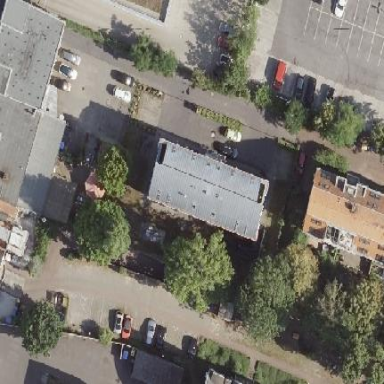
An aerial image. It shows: Commercial building.